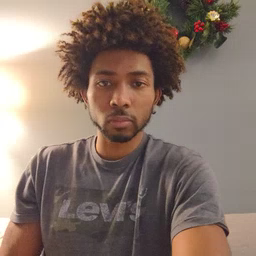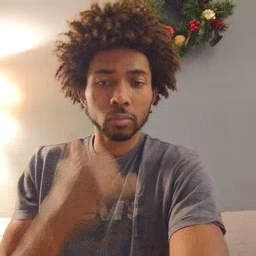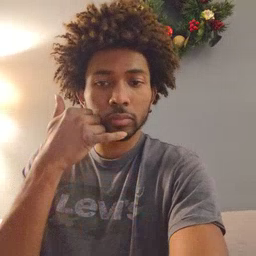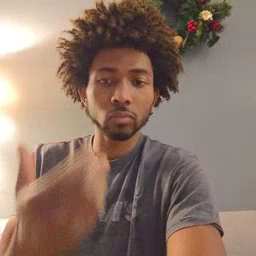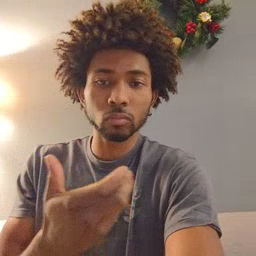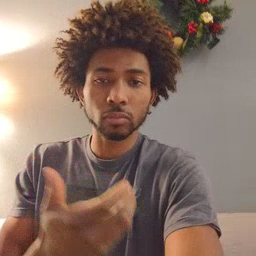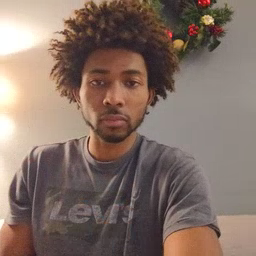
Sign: callonphone